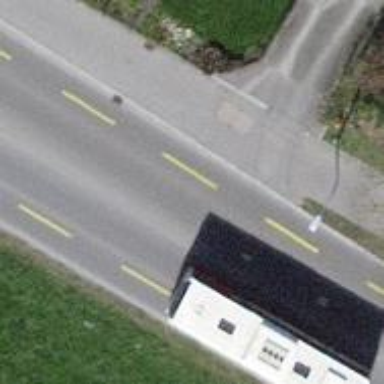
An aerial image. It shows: Secondary road with asphalt surface and designated cycle lane.